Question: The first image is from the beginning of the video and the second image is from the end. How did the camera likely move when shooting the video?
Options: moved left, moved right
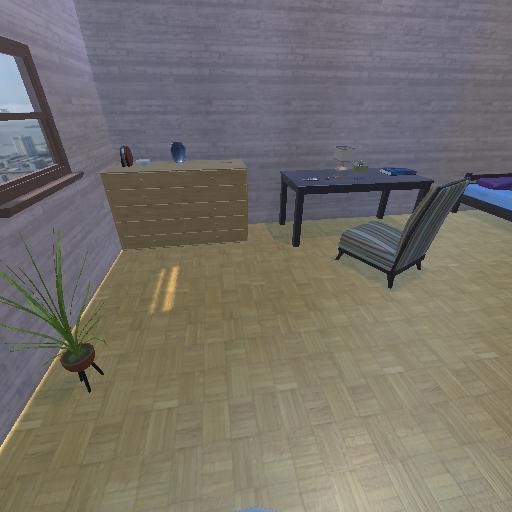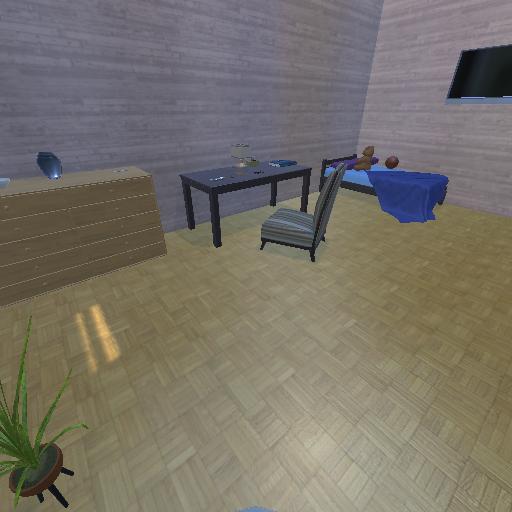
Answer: moved left